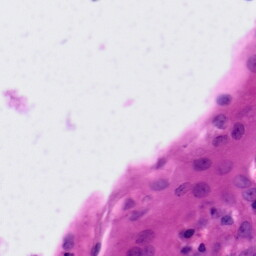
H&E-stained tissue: Tonsil